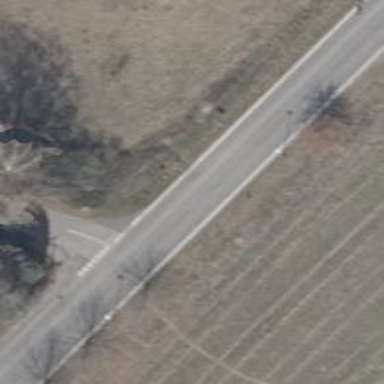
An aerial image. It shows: Tertiary road with asphalt surface.